Field crop: maize
Growth stage: 1
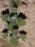
Species: chenopodium